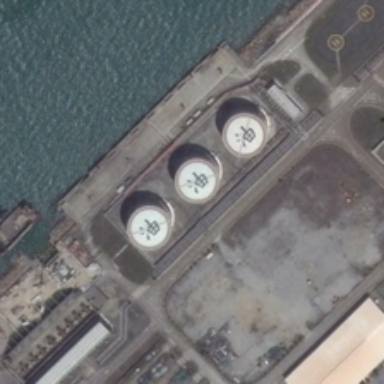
A large number of different sizes of storagetanks on the road in a piece of land .